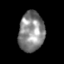
Tissue: skin
Cell type: Epithelial cells
Senescence score: 0.2577
Nuclear area (px): 999
Mean DAPI intensity: 134.388